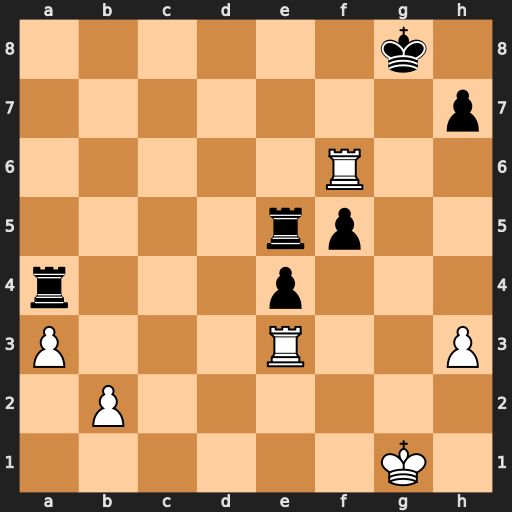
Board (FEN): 6k1/7p/5R2/4rp2/r3p3/P3R2P/1P6/6K1
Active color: w
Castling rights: -
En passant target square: -
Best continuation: Rg3+ Kh8 Rf8#